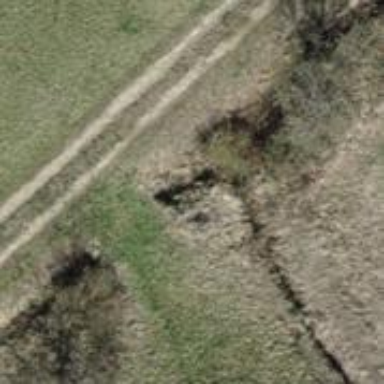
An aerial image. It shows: Culvert tunnel that serves as drain for the waterway.